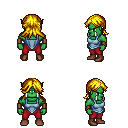
a pixel art fantasy rpg character, male body template, orc, green skin, blue vest, red pants, blonde loose hair, leather bracers, brown shoes, four views (front, back, left, right), 2x2 character sprite sheet, small pixel art, hard edges, no anti-aliasing